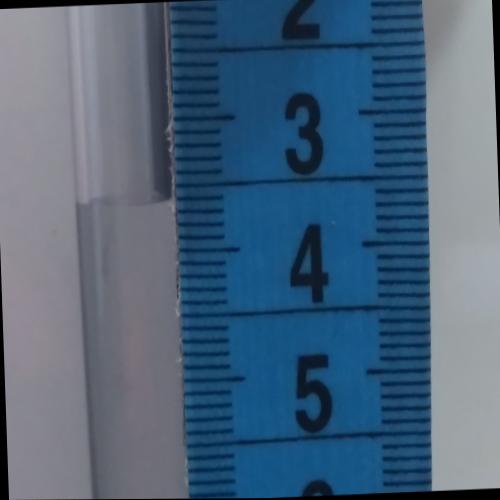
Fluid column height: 3.6 cm